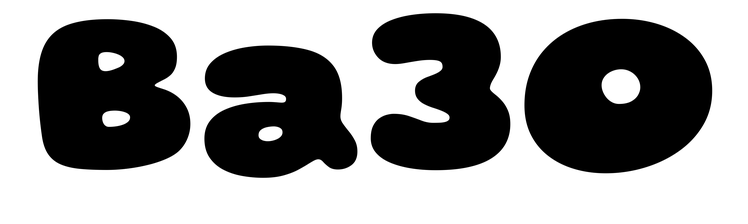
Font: Gluten_Black